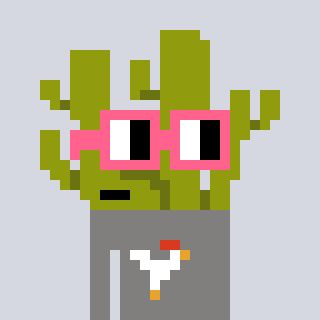
a pixel art character with square pink glasses, a cactus-shaped head and a bluegrey-colored body on a cool background